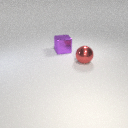
large purple metal cube to the left of large red metal sphere